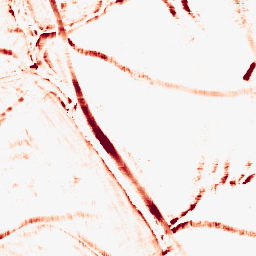
Category: morphological
Decomposition family: morphological_square
Decomposition parameters: operation: opening
size: 10
Upsampling method: quartic
Upsampling parameters: scale: 2
Upsampling scale: 2